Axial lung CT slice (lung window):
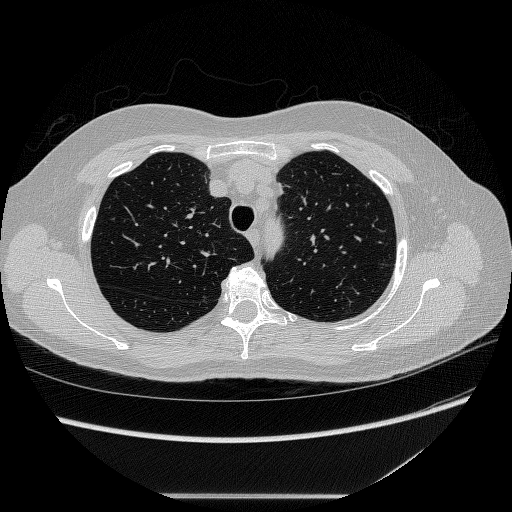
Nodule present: no